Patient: sex M, age 54
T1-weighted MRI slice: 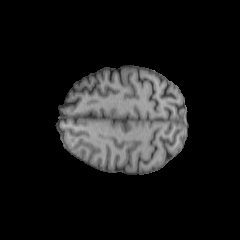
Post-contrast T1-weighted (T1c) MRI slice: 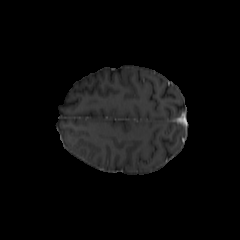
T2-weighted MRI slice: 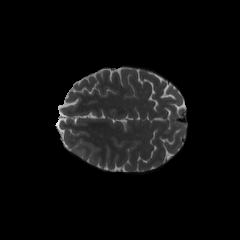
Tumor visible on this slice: yes
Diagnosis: Astrocytoma, IDH-wildtype
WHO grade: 3